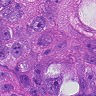
Metastatic tissue present: yes